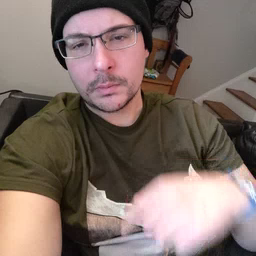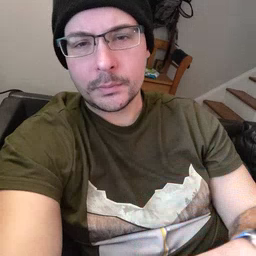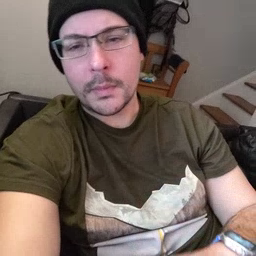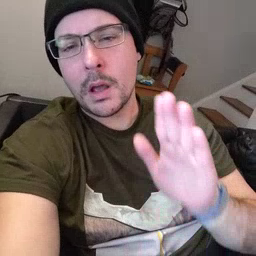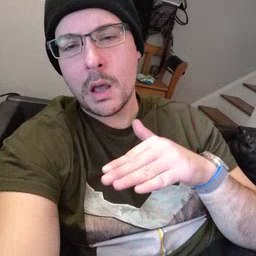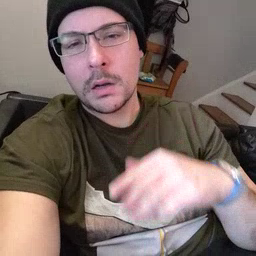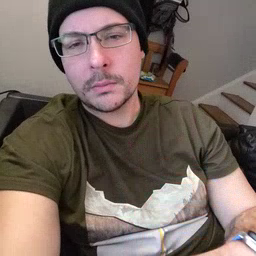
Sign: on